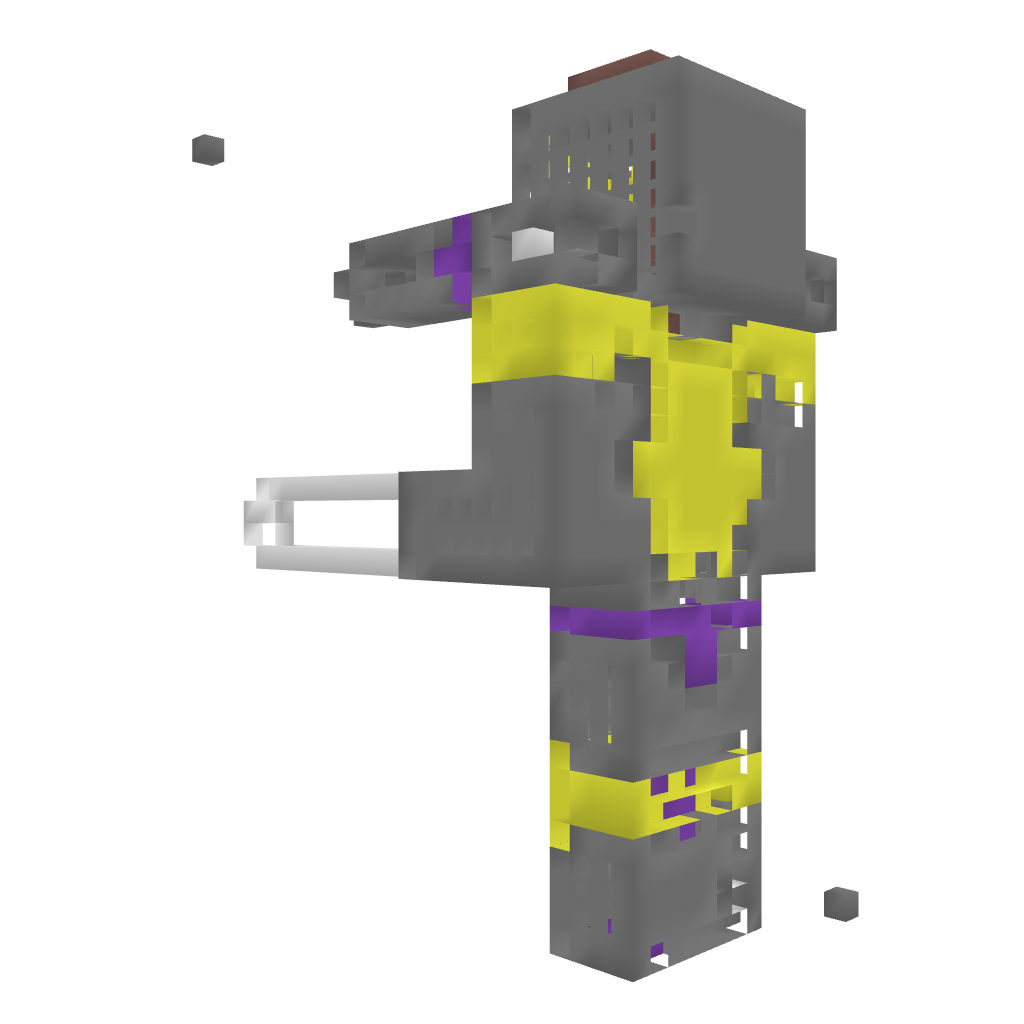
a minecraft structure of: Ultimate Destroyer Mech Mark-1 bad low quality